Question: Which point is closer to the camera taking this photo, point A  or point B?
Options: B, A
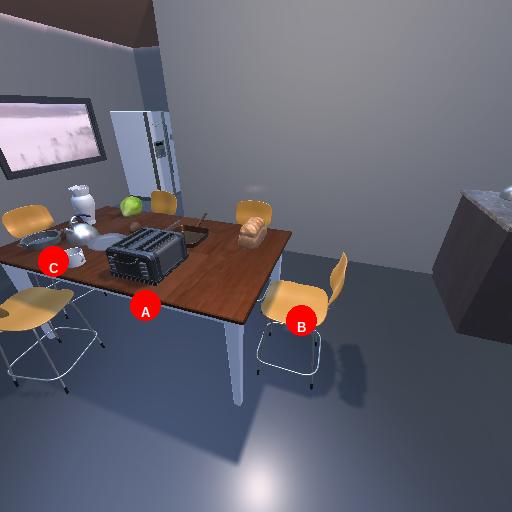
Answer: B